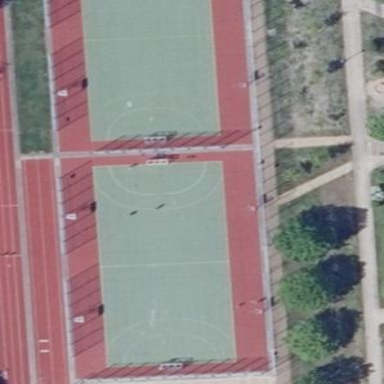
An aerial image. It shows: Sports center with multiple sporting facilities on the leisure land.